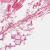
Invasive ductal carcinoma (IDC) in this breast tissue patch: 0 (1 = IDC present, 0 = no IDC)